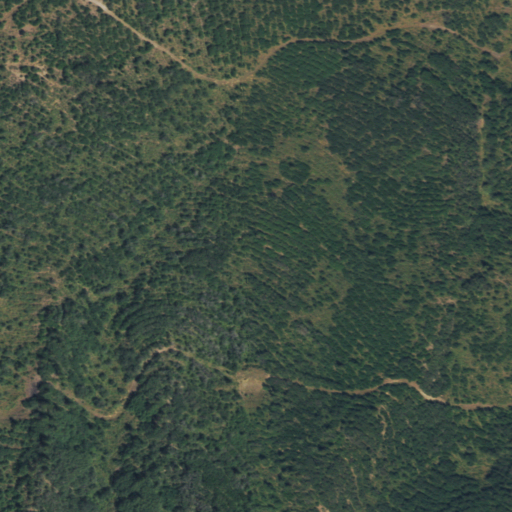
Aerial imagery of mountain in Colorado named Wooten Mesa containing only deciduous forest